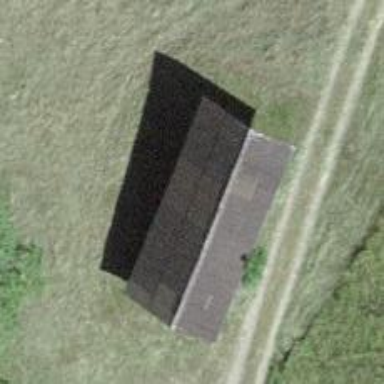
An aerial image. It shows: Hangar building.